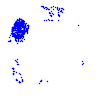
Particle: proton